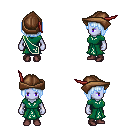
a pixel art fantasy rpg character, female body template, dark elf, purple skin, sash dress, red pants, white cyan pageboy hairstyle, leather cap, maroon shoes, four views (front, back, left, right), 2x2 character sprite sheet, small pixel art, hard edges, no anti-aliasing